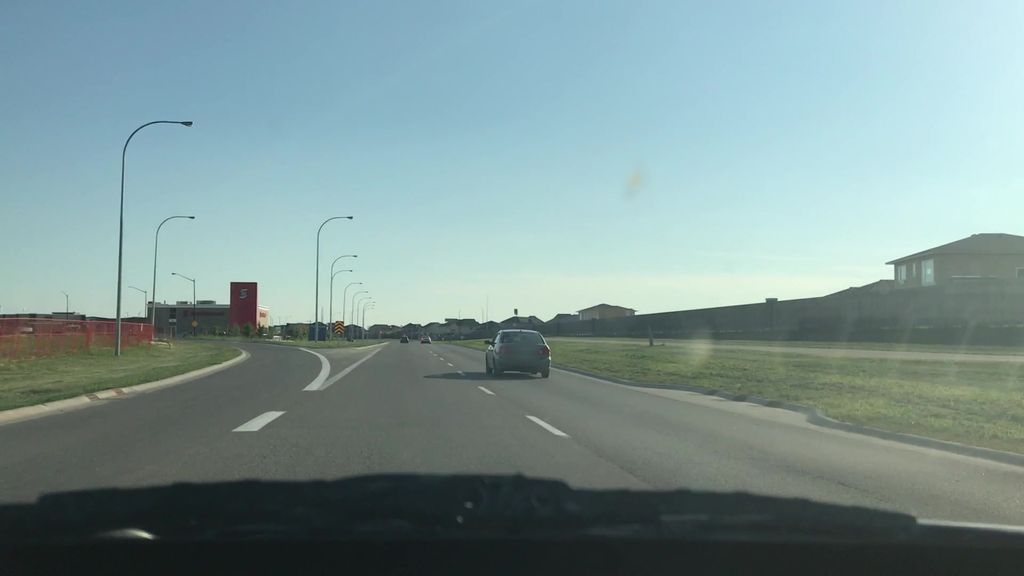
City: winnipeg